Question: I can't figure out how to display a column that has many value for the same record in a continuous form
I got 3 tables
'''
SalesCall
SalesCallId | etc..
Mill
MillId | name...
SalesCallMills <------ Junction table
Id | SalesCallId | MillID
'''
the basic design for a many to many relationship.
When it's a simple form, I'm used to do a list and change the control source for the current ID with a SQL query.
What's the common practice to display this in a continuous form?
This was the form before when only 1 mill was possible.

I thought I could concat the mills, but it will be hard to read and it will be way to long.
So I thought about a list but I don't think it's possible to change the control source for each record.
Also, good to mention that this is read-only. It's not for adding or editing. The form to enter data is already made. And I think that one mill per record is not an option cause it would really confuse the user.
What's the proper way to display a multi value column with my database design?
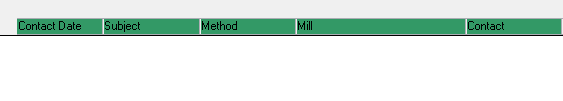
Answer: This is a form with correlated subforms.
The two forms are synchronized via the link child and master fields:
'''
Link Master Fields: Forms!Form7![SalesCall Subform].Form.SaleID
Link Child Fields: SalesCallId
'''
And a little code in the Current Event of subform #1
'''
Private Sub Form_Current()
Me.Parent.[SalesCallMills subform].Form.Requery
End Sub
'''
Selecting a line in subform #1 displays the relevant detail lines in subform #2.

It should not be difficult to add suitable information on such things as mill name to the general outline.